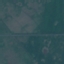
Land use / land cover: HerbaceousVegetation